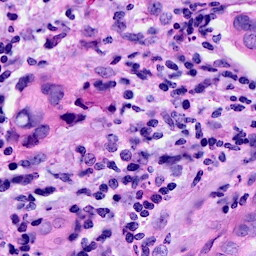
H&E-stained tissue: Breast